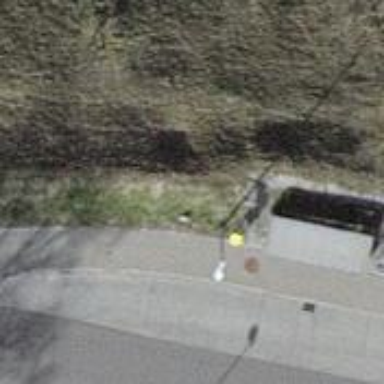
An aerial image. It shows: Post box.